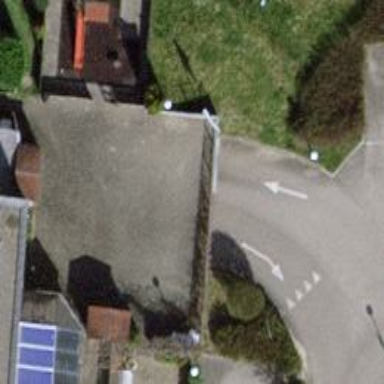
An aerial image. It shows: Parking area.